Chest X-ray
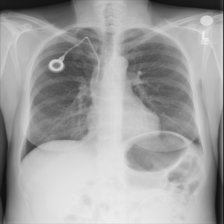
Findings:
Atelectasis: negative
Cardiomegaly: negative
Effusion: negative
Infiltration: negative
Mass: negative
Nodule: negative
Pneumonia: negative
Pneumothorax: negative
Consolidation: negative
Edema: negative
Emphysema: negative
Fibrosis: negative
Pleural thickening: negative
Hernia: negative